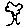
Label: tree